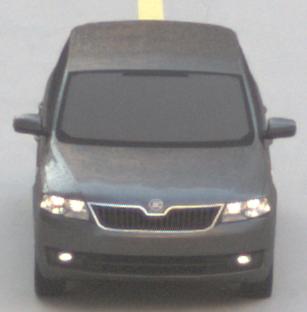
Make: Skoda
Model: Rapid Spaceback 1.2 TSI
Detailed model: Rapid Spaceback
Model produced from: 2013/10
Model produced until: 2015/04
Doors: 5
Color: gray
Road condition: dry road
Daytime: sunrise or sunset
Contrast: low contrast